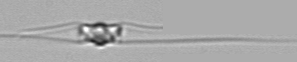
Label: Chaetoceros_didymus